Interaction volume radius: 5 \u00c5
Interaction volume height: 45 \u00c5
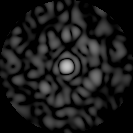
Disorder parameter: 0.8248